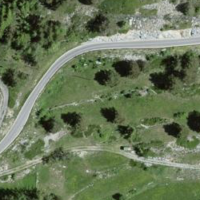
EUNIS habitat code: 43
Species observed at this site:
Laserpitium latifolium
Neotinea ustulata